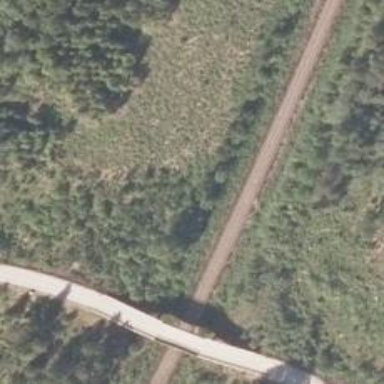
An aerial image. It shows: Continuous rail railway with electrified contact line.